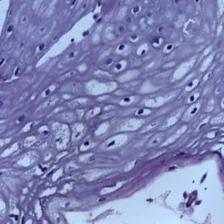
Diagnosis: OSCC